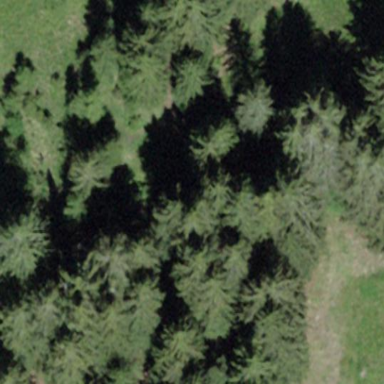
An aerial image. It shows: Forest area.